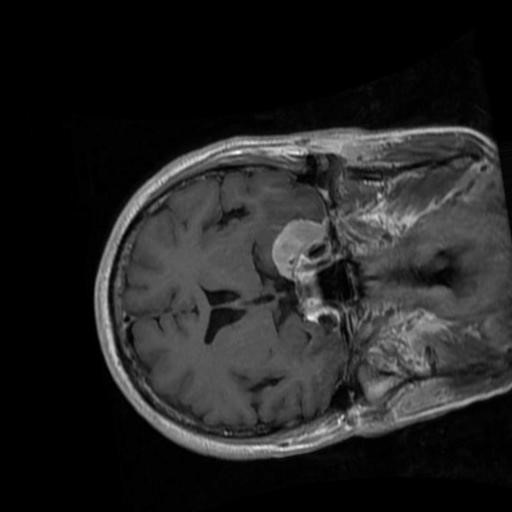
Label: brain_menin